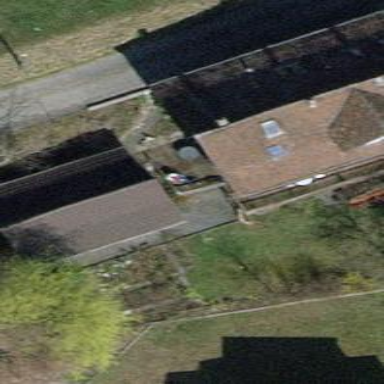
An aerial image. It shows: Shed.